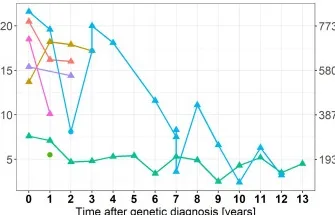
(A,B) TC and LDL-C levels in response to therapy. N, no; Y, yes.
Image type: pathology (immunostaining)